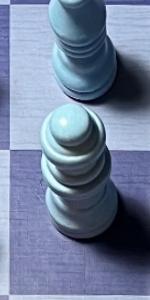
Label: Queen_White